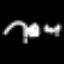
Label: octagon